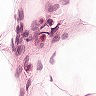
Metastatic tissue present: no